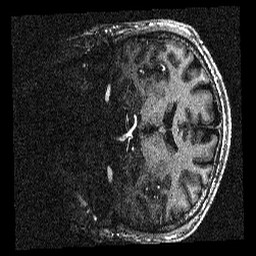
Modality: T1w
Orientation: coronal
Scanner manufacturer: siemens
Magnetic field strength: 6.98 T
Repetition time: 2.5 s
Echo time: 0.00255 s